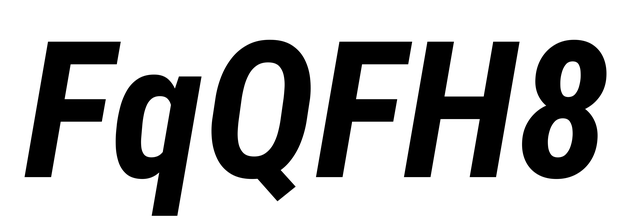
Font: Roboto-Italic_Condensed_Bold_Italic